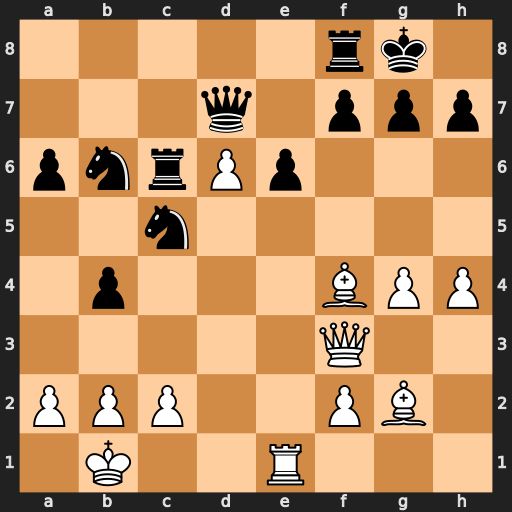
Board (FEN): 5rk1/3q1ppp/pnrPp3/2n5/1p3BPP/5Q2/PPP2PB1/1K2R3
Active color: w
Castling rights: -
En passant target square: -
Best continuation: Qxc6 Qxc6 Bxc6